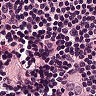
Metastatic tissue present: no